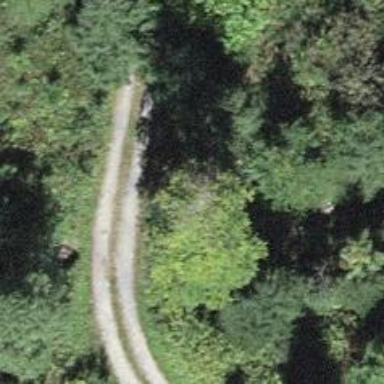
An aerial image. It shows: Track road with grade4 tracktype.